Interaction volume radius: 10 \u00c5
Interaction volume height: 25 \u00c5
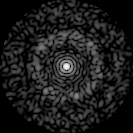
Disorder parameter: 0.838